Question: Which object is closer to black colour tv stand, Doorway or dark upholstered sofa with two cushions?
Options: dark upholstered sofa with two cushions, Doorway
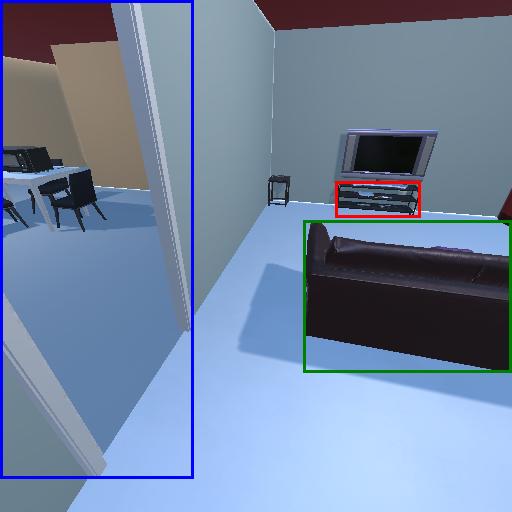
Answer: dark upholstered sofa with two cushions